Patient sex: M
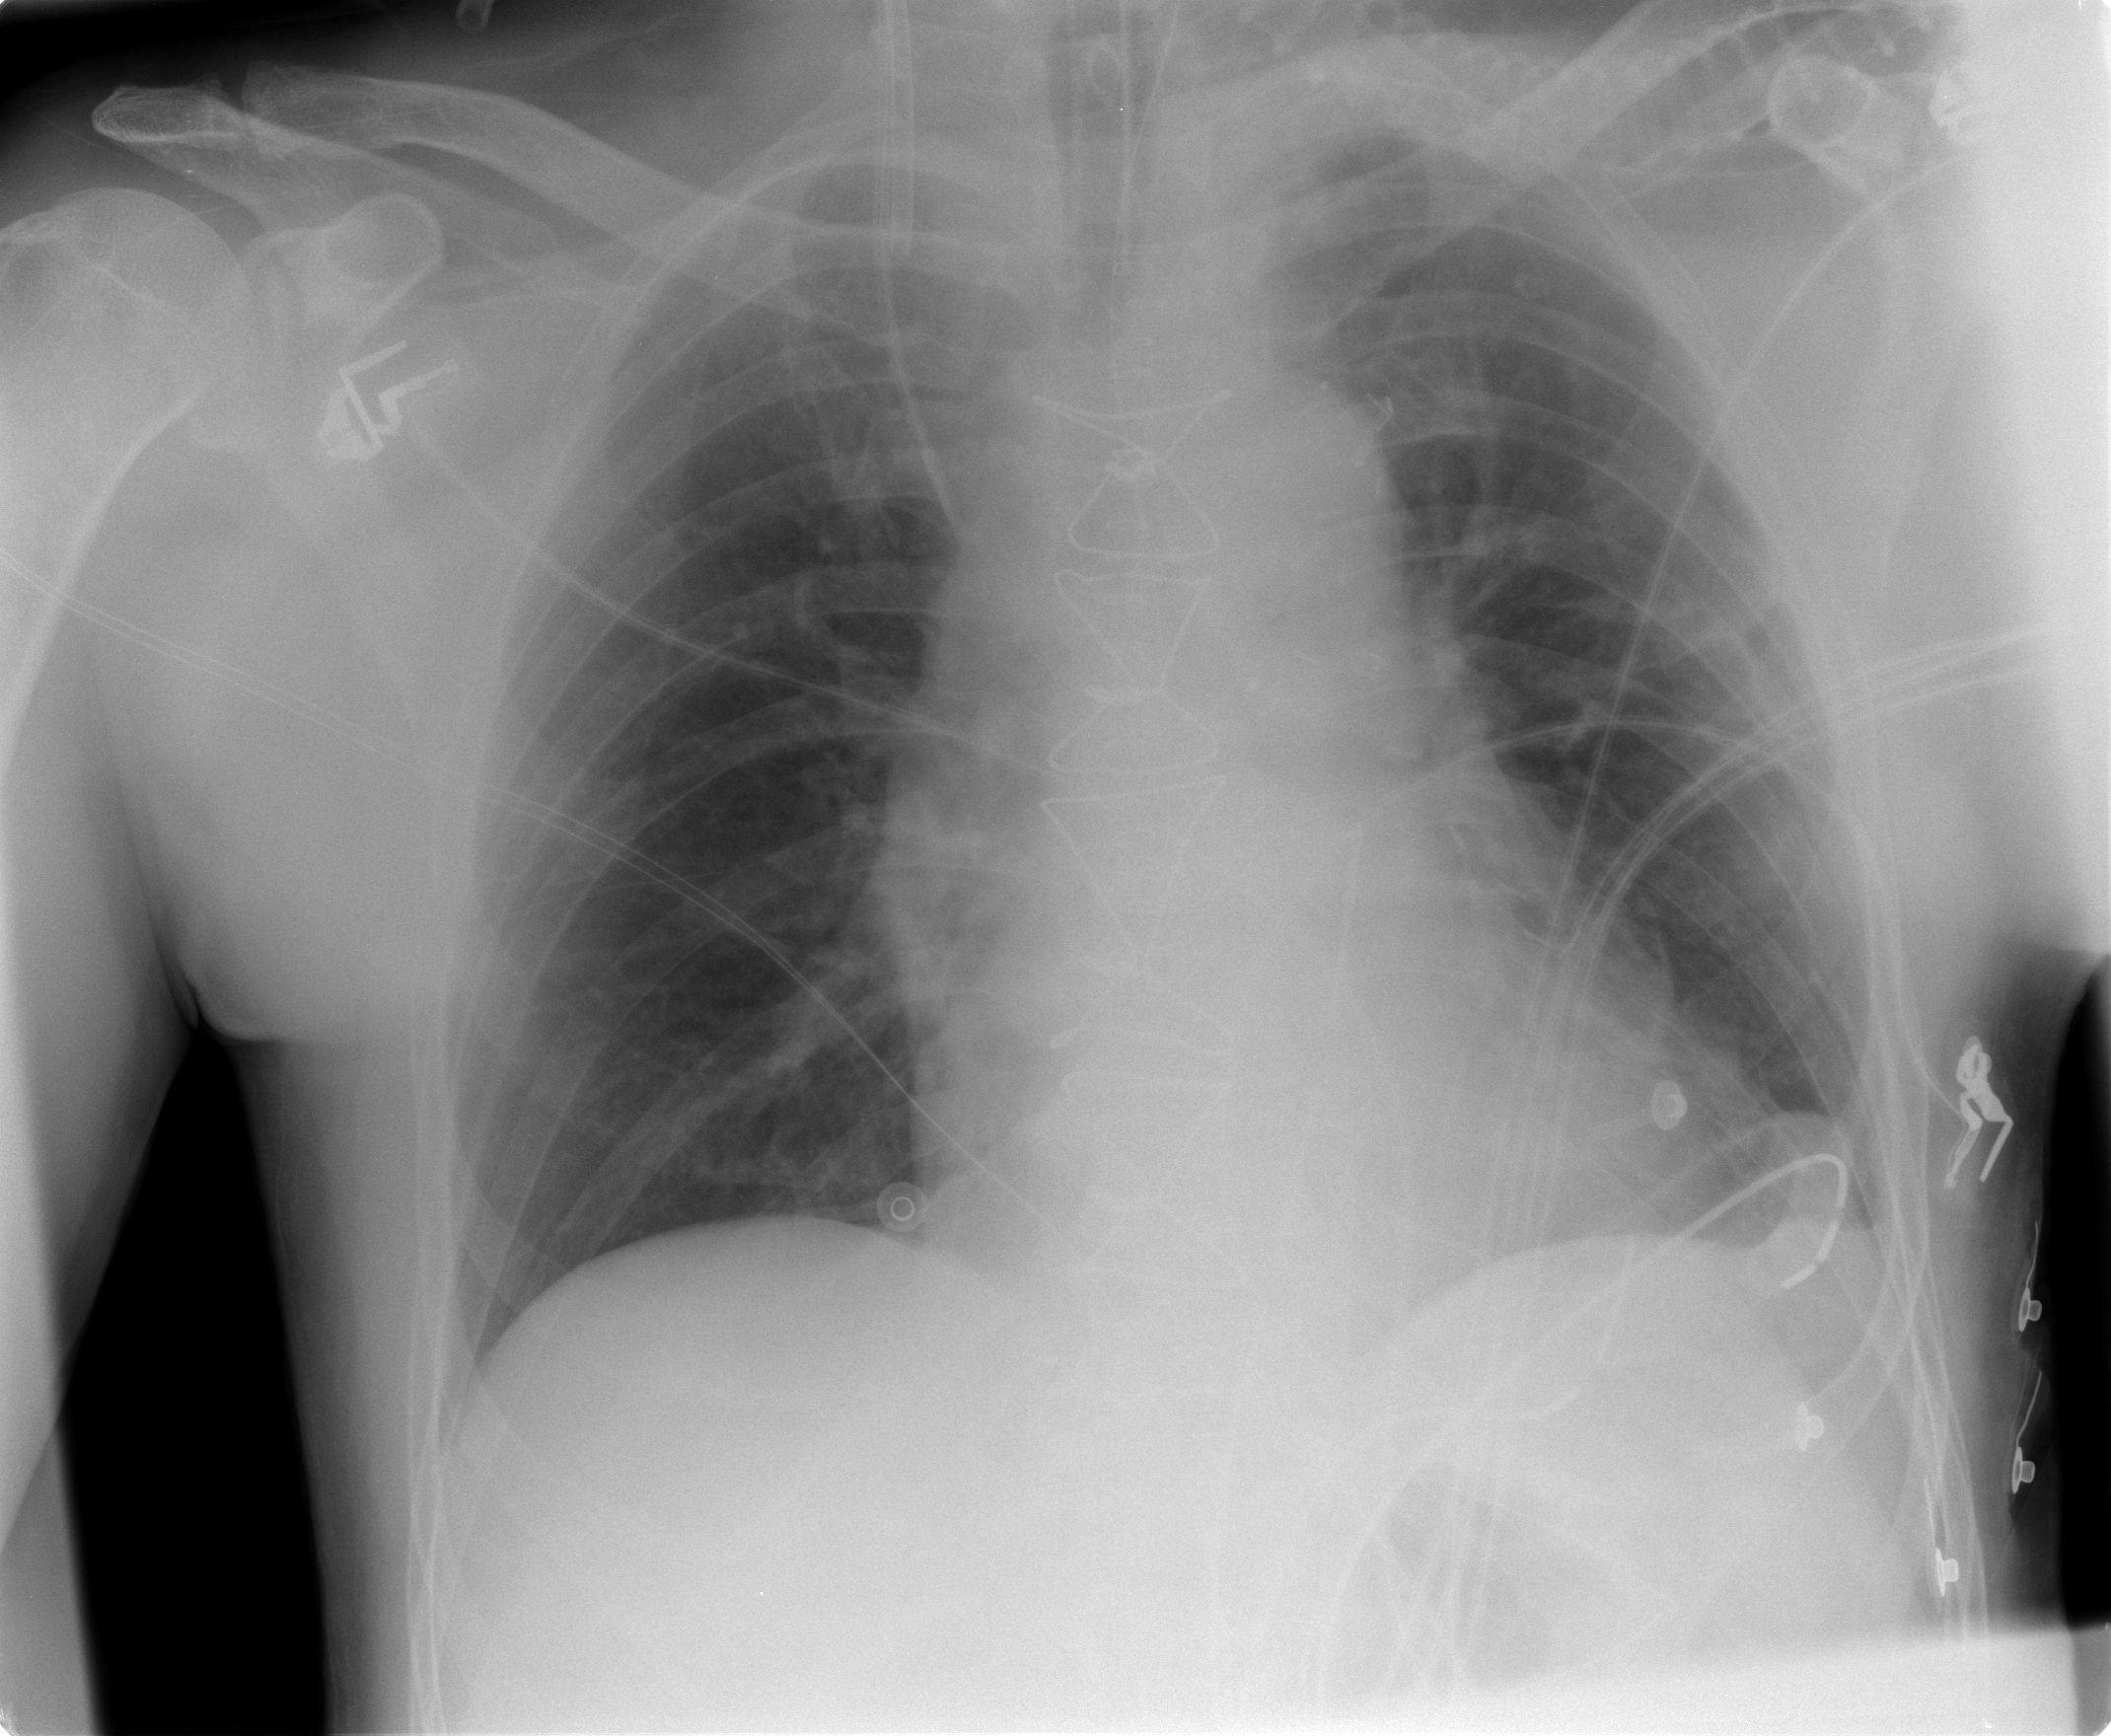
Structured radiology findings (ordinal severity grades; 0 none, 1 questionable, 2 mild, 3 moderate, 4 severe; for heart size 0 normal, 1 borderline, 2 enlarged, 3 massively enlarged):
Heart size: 0
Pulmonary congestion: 0
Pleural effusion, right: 0
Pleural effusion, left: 0
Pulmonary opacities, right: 0
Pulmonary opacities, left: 0
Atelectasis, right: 0
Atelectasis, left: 1